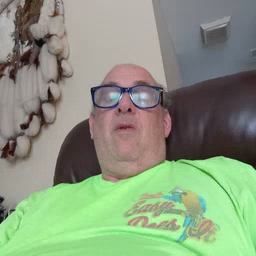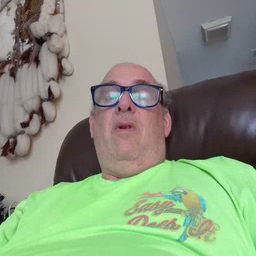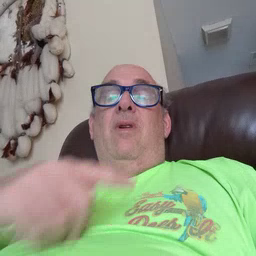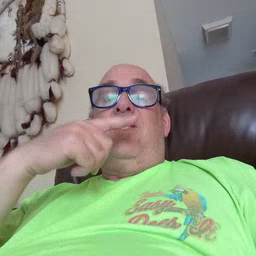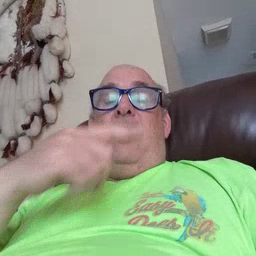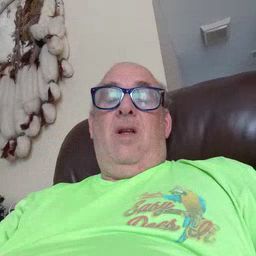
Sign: say